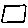
Label: square